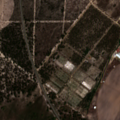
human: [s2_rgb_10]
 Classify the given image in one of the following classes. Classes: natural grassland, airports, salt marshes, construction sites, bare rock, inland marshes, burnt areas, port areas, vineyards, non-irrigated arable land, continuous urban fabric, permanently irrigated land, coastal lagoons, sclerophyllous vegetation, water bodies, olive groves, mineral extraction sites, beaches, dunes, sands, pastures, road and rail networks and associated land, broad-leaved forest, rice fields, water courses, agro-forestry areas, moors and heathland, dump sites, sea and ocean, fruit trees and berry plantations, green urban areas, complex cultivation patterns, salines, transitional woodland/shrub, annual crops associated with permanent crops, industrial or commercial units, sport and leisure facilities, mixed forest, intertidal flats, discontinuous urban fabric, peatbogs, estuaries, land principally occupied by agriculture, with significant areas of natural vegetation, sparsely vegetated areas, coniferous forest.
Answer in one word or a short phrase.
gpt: continuous urban fabric